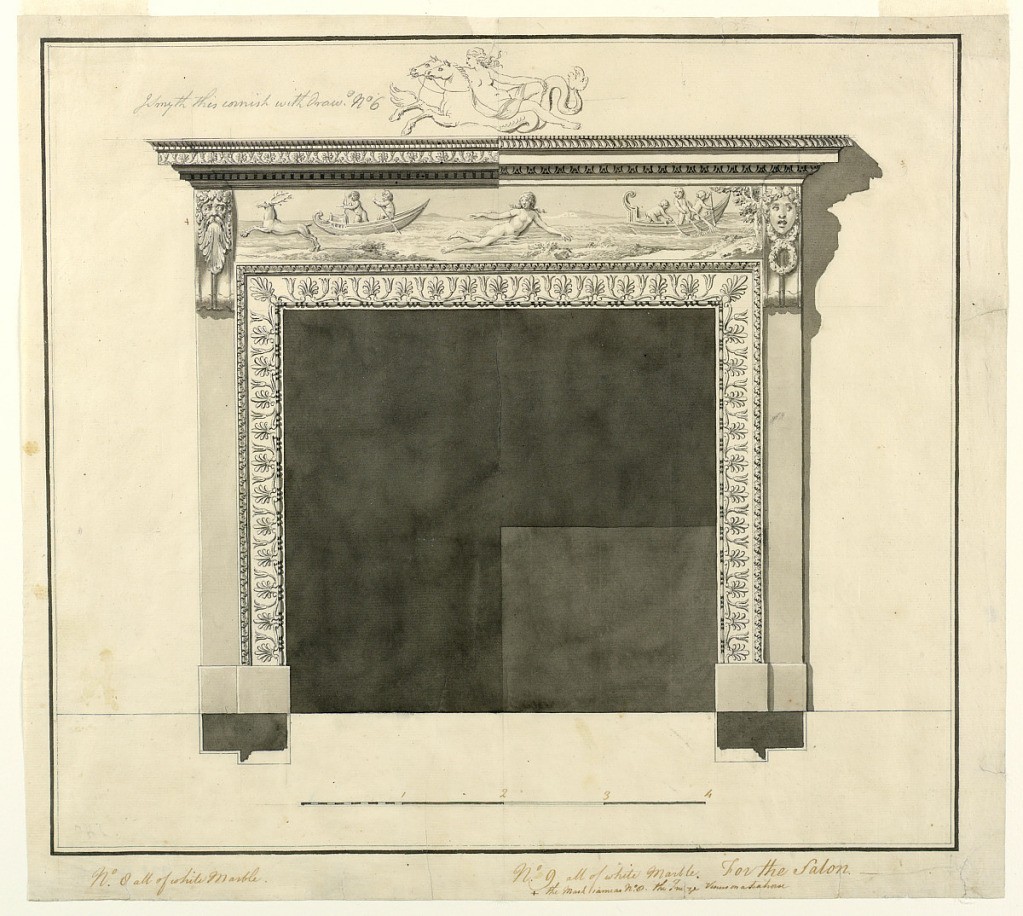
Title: Design for a Chimneypiece
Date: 1780–1800
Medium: Graphite, pen and ink, brush and watercolor on paper
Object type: Drawing
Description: The fireplace is framed by the upper part of a molded frame standing upon a base; its frieze shows a band of palmettes and buds. Laterally and rededing are pilaster strips. They have above volutes and masks, the foliated one of a man at left, a female one with a vine wreath and above a striped garland, at right. Above an entablature is shown with two alternating suggestions for its form and ornamentation. The oblong between the inner frame and the entablature is filled by a relief. Children are in two boats with a Naiade swimming in between. A child in the left boar shoots with a bow at a stag running at the shore. Two children in the right boat fish with a net. Above the entablture is a drawing of a woman reclining upon two sea horses. Base line. The plans of the lateral parts are immediately below it. The scale is in English feet, with figures added similar to those in 1938-88-8201. Cast shadow. Framing lines as in 1938-88-8200. Written at the lower edge below the left half: No 8", all of white marble. Below the right half "No 9", mask same as No 8. The frieze, Venus, on a sea horse.